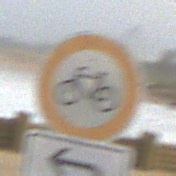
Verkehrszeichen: VerbotRadverkehr
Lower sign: RichtungsangabeDurchPfeile2
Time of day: MorningAfternoon
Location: Outdoor (Suburban)
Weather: PartlyCloudy
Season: NotSpecified
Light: Natural